Brain MRI, t1w sequence, axial 2D slice.
Patient: age 34, sex M, weight 95 kg, height 1.95 m
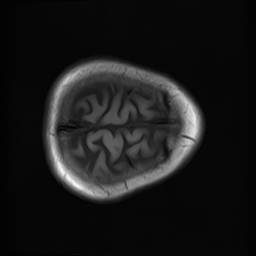